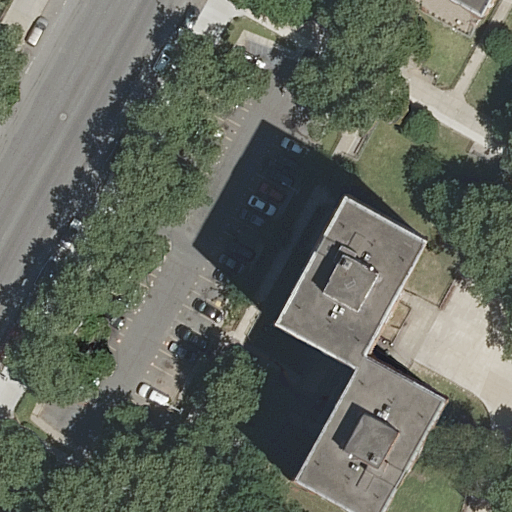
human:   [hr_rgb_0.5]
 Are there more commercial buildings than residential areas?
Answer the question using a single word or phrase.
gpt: no

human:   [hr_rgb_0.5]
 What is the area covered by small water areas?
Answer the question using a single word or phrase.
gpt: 0m2

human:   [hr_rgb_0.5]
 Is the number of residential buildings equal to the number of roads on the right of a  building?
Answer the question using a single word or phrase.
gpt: no

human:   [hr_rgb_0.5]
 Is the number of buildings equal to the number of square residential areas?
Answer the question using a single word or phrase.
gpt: no

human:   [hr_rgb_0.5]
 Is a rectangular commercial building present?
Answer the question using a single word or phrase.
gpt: no

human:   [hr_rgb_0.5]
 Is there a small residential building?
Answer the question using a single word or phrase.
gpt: yes

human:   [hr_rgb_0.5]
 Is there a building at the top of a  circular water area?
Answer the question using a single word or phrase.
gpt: no

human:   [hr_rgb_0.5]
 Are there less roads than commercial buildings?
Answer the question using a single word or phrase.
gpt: no

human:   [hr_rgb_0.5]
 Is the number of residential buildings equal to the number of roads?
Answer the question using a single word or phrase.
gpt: no

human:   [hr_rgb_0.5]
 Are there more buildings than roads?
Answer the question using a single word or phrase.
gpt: no

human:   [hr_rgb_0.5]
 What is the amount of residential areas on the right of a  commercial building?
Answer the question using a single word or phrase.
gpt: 0

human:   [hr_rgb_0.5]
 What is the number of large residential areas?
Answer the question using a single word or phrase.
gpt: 1

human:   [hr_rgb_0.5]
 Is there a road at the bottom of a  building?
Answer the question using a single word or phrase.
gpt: yes

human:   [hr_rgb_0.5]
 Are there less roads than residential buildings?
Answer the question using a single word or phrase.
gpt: no

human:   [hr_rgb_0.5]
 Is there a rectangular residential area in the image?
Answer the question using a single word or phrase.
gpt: yes

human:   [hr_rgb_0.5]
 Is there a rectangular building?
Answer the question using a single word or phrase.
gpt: yes

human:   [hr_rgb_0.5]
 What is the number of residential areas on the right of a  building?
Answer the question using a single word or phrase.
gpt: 0

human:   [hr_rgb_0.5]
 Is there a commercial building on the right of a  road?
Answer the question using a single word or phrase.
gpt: no

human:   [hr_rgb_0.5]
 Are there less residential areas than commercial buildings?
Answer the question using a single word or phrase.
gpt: no

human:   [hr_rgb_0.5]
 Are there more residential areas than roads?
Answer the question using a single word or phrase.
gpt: no

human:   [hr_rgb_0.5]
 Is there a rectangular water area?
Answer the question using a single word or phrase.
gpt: no

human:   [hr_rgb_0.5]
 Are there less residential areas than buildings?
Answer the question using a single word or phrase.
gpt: no

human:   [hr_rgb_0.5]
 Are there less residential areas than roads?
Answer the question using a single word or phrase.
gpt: yes

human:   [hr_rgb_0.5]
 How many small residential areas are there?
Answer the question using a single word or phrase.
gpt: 0

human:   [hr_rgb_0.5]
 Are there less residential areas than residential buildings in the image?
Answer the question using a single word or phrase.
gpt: no

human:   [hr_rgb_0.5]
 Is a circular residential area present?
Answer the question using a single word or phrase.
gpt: no

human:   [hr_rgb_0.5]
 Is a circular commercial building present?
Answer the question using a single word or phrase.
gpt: no

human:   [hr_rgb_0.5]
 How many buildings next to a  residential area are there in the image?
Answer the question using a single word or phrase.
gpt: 2

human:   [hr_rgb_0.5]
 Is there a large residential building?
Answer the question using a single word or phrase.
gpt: yes

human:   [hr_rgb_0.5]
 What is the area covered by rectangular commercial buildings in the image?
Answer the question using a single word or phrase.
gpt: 0m2

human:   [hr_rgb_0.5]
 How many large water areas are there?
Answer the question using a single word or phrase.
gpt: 0

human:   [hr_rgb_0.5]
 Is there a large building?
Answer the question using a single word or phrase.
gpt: yes

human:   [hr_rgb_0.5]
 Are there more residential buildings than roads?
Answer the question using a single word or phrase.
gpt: no

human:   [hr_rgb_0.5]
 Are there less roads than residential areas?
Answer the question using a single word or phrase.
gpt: no

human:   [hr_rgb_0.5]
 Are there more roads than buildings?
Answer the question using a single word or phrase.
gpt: yes

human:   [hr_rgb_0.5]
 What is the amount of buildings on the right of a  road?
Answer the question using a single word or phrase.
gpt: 2